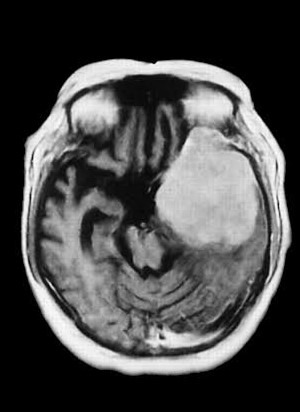
Label: meningioma